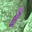
Label: 1